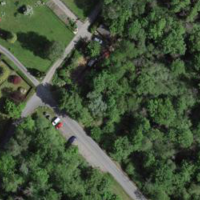
EUNIS habitat code: 44
Species observed at this site:
Lythrum salicaria
Corvus corone
Podiceps cristatus
Cyanistes caeruleus
Rumex crispus
Fulica atra
Falco subbuteo
Alcedo atthis
Anas platyrhynchos
Passer domesticus
Buteo buteo
Sylvia atricapilla
Columba palumbus
Chroicocephalus ridibundus
Phalacrocorax carbo
Larus michahellis
Cygnus olor
Hirundo rustica
Sitta europaea
Garrulus glandarius
Ciconia ciconia
Delichon urbicum
Periparus ater